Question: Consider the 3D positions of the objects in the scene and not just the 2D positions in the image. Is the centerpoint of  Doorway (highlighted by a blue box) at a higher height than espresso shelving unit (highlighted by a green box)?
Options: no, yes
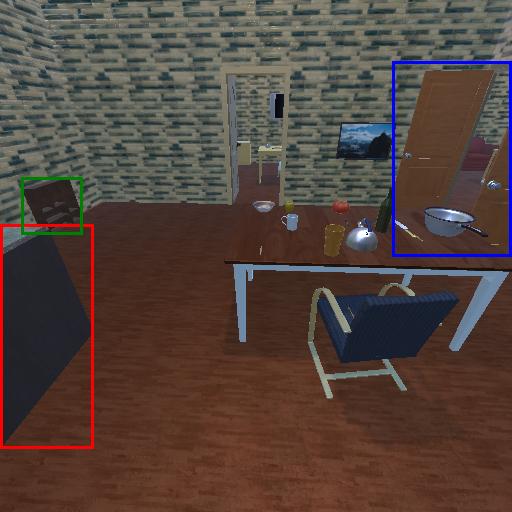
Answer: no